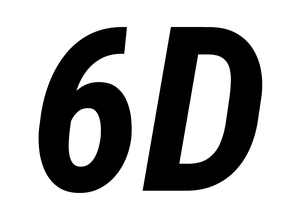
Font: Roboto-Italic_Condensed_Bold_Italic